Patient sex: M
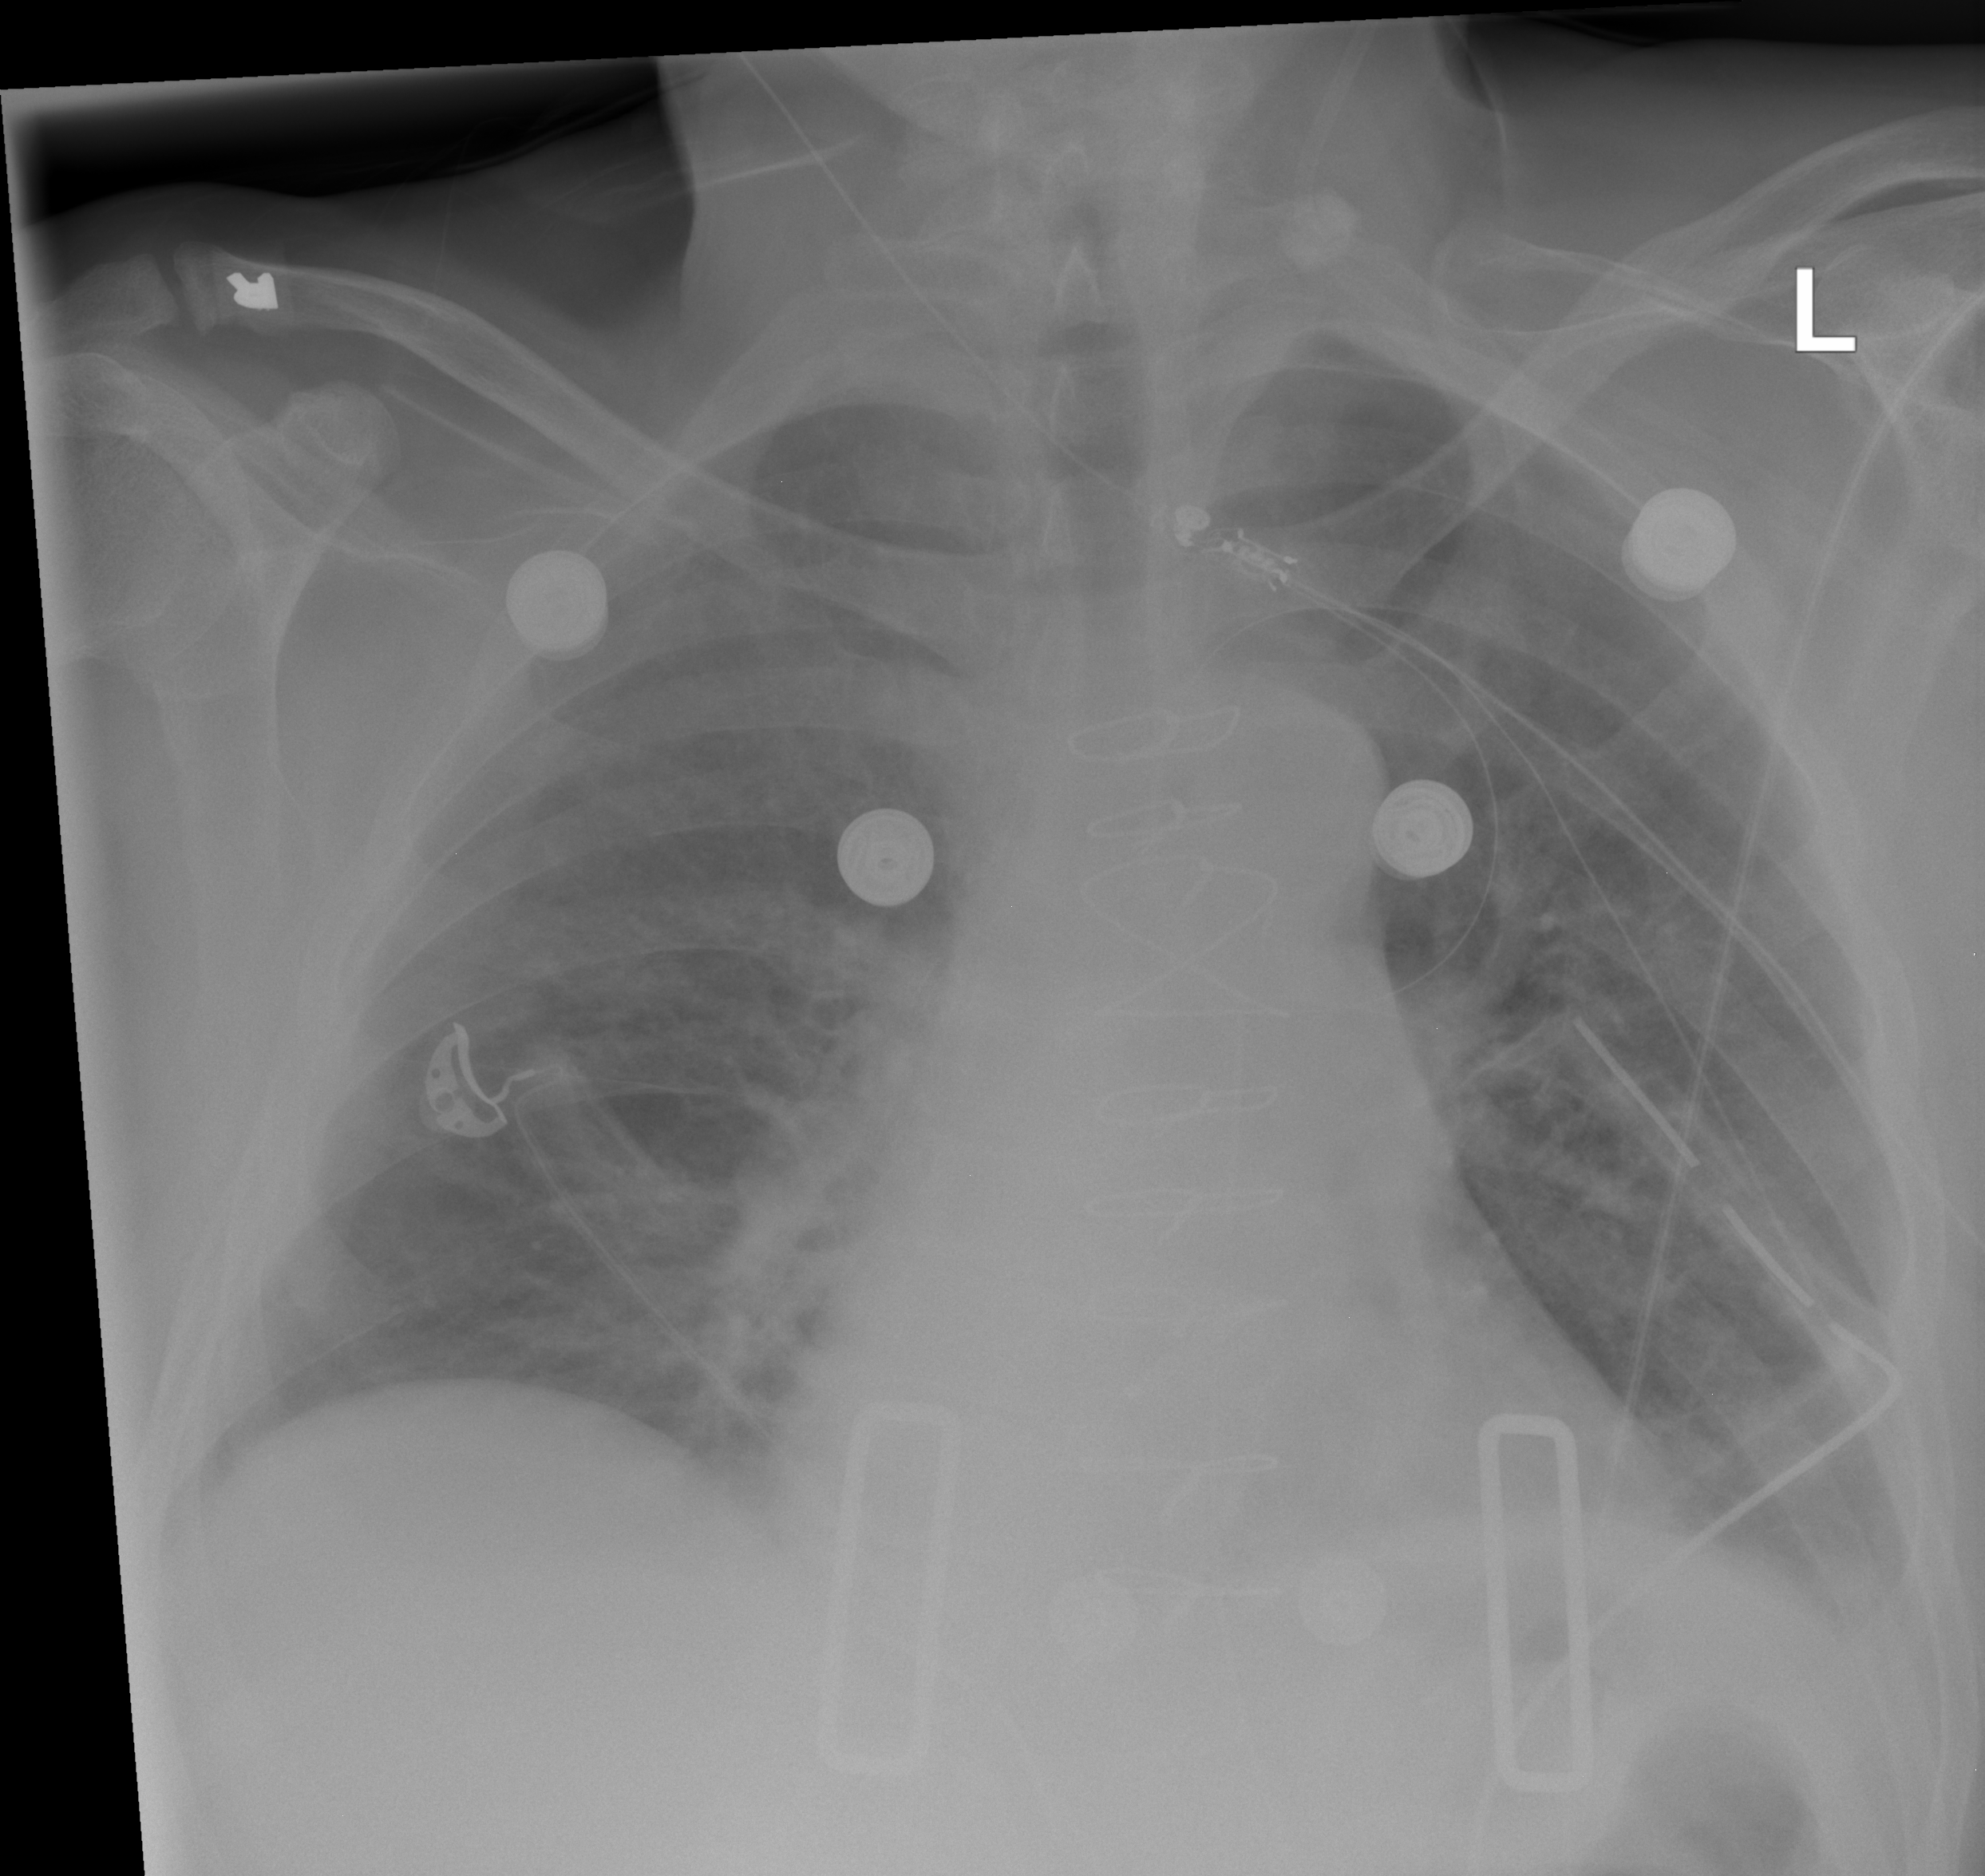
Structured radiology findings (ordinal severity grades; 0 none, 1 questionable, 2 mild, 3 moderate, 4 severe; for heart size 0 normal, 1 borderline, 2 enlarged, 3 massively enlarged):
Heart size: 0
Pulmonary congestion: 0
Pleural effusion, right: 0
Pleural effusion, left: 2
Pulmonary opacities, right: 0
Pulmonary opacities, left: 0
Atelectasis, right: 2
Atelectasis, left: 2